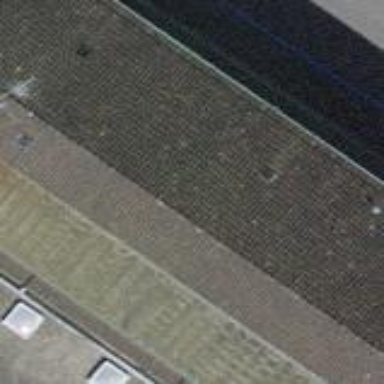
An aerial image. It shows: Building with hipped roof design.